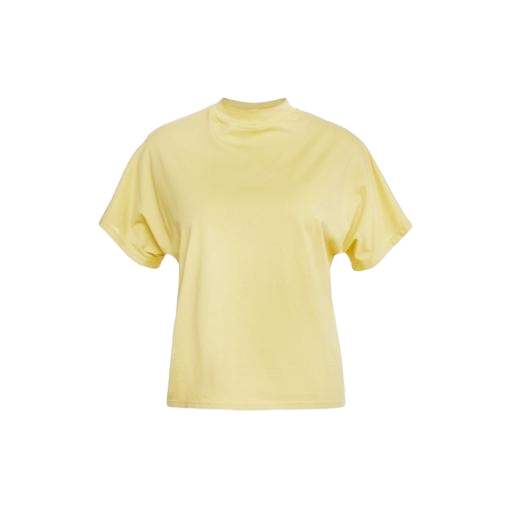
light yellow tee, yellow jersey tee, high-neck top, white background